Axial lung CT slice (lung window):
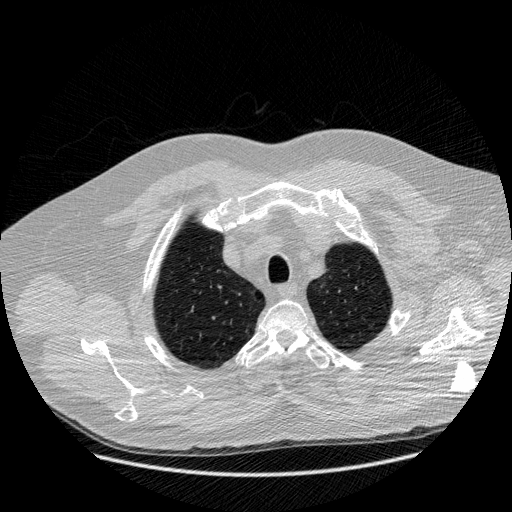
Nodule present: no